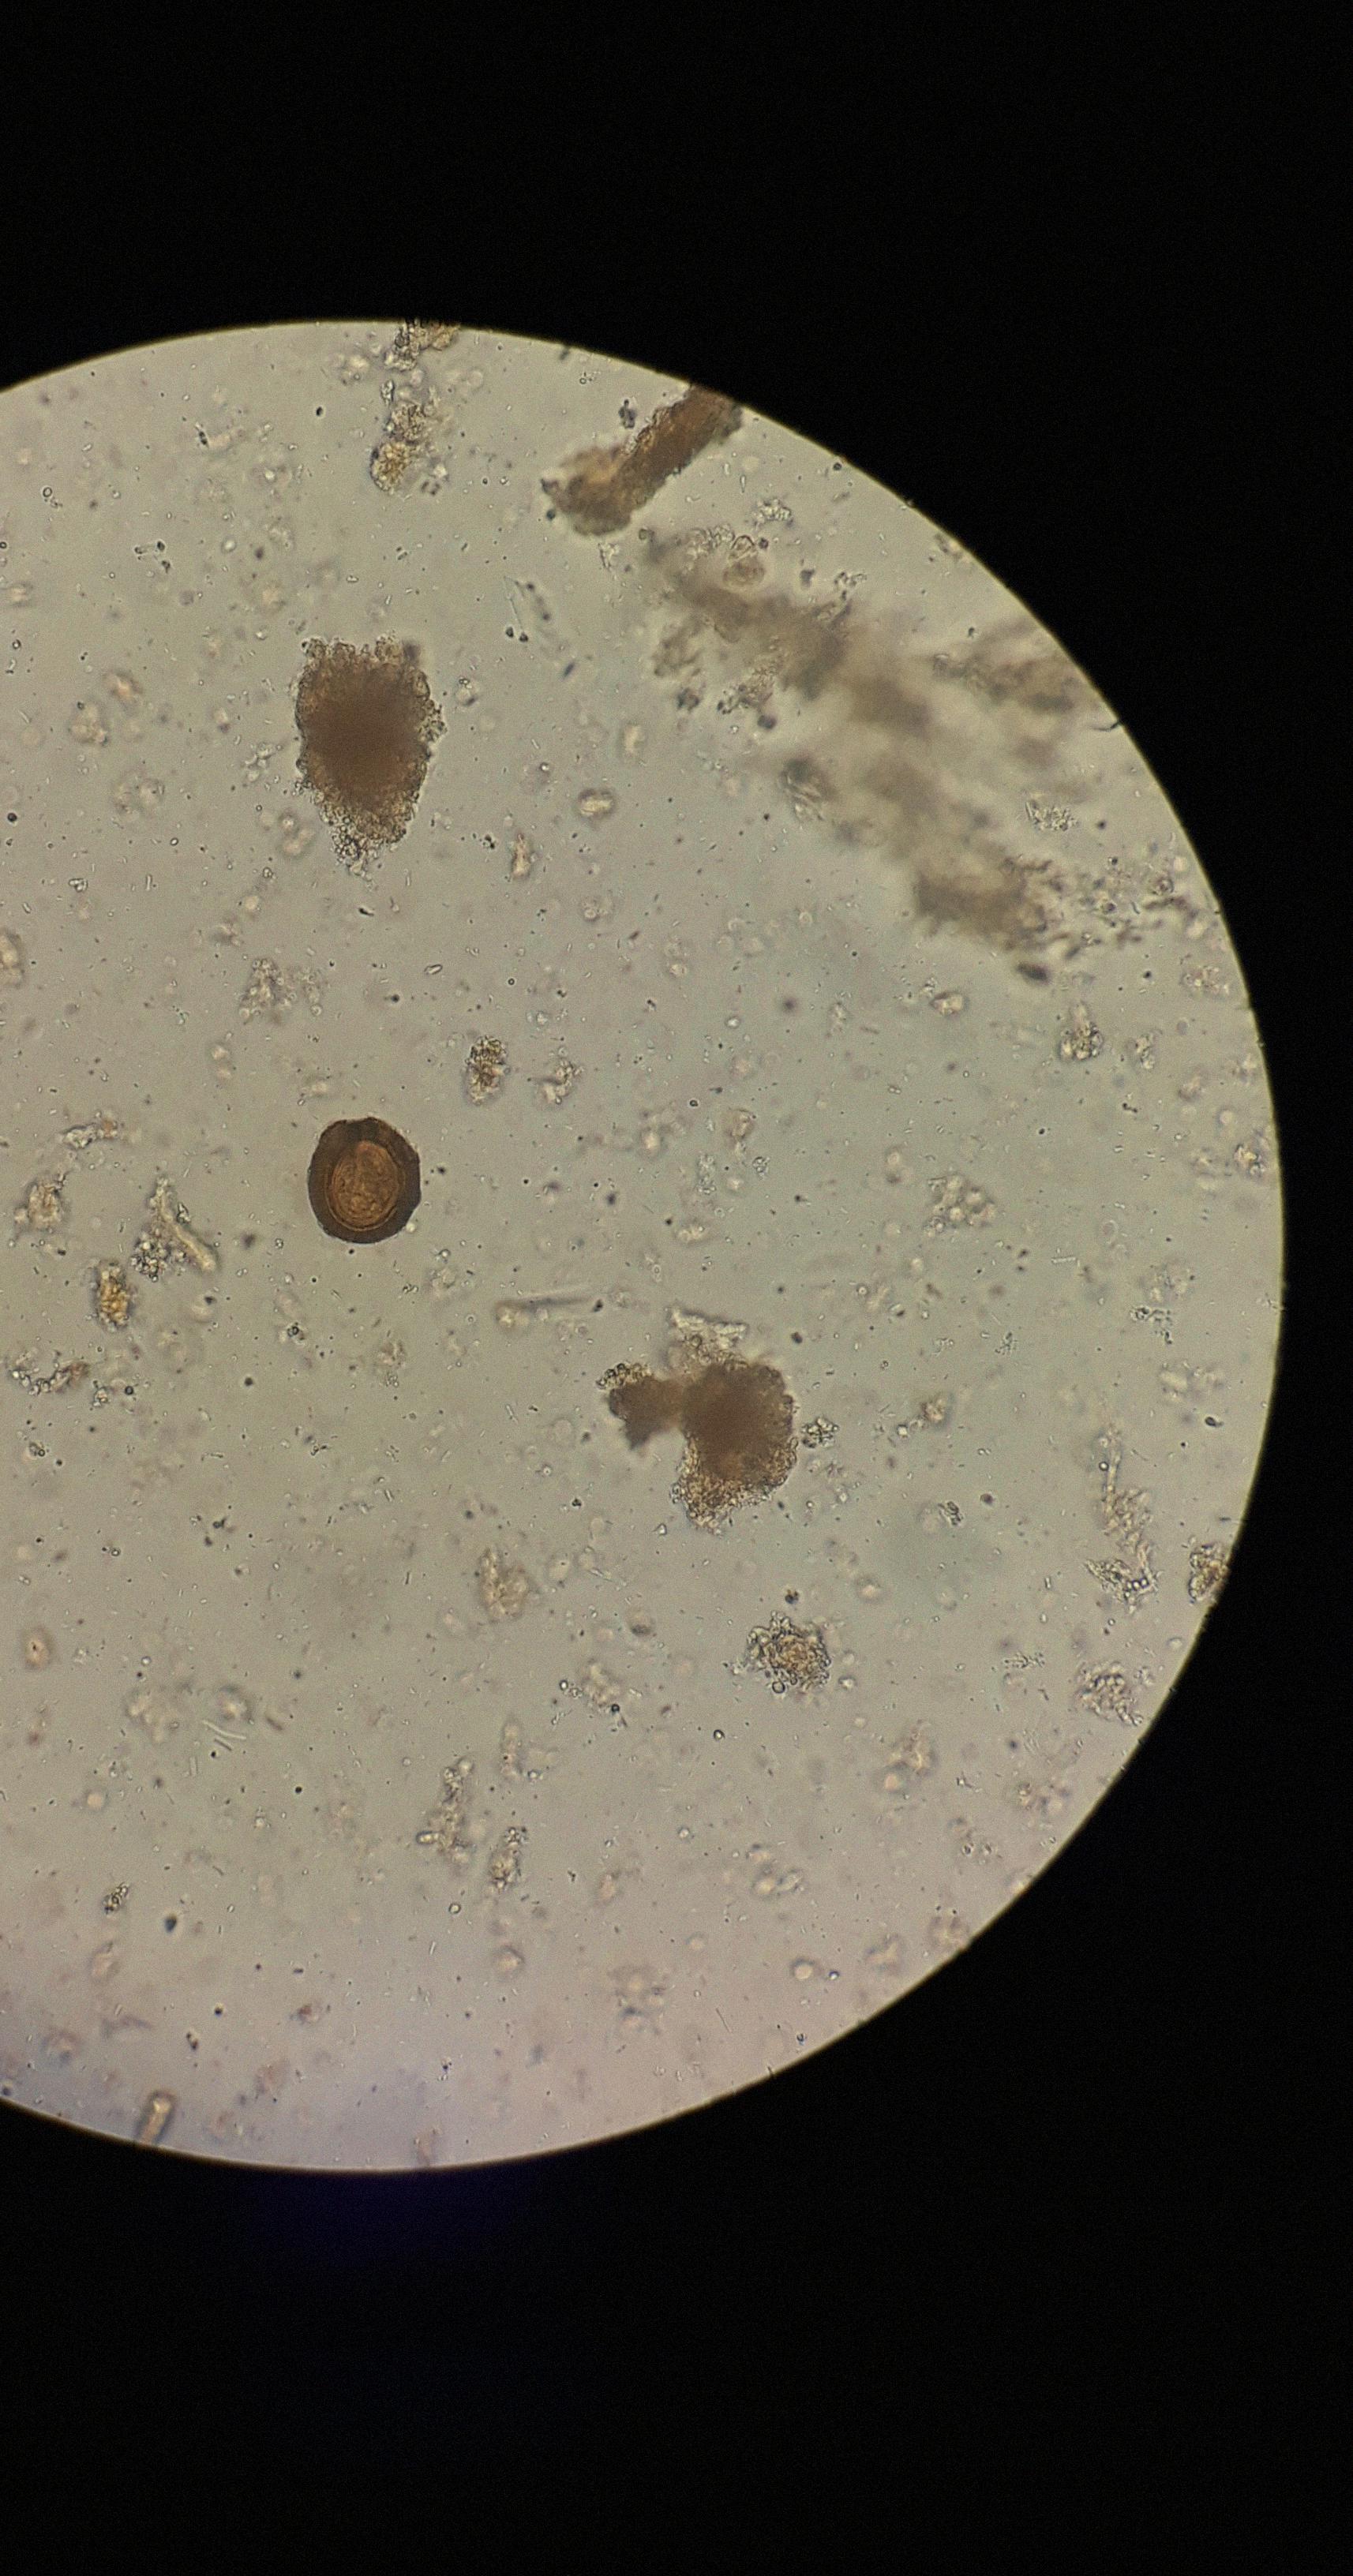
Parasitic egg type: Taenia spp. egg